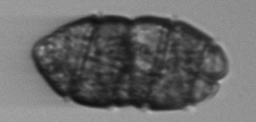
Label: Margalefidinium